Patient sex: F
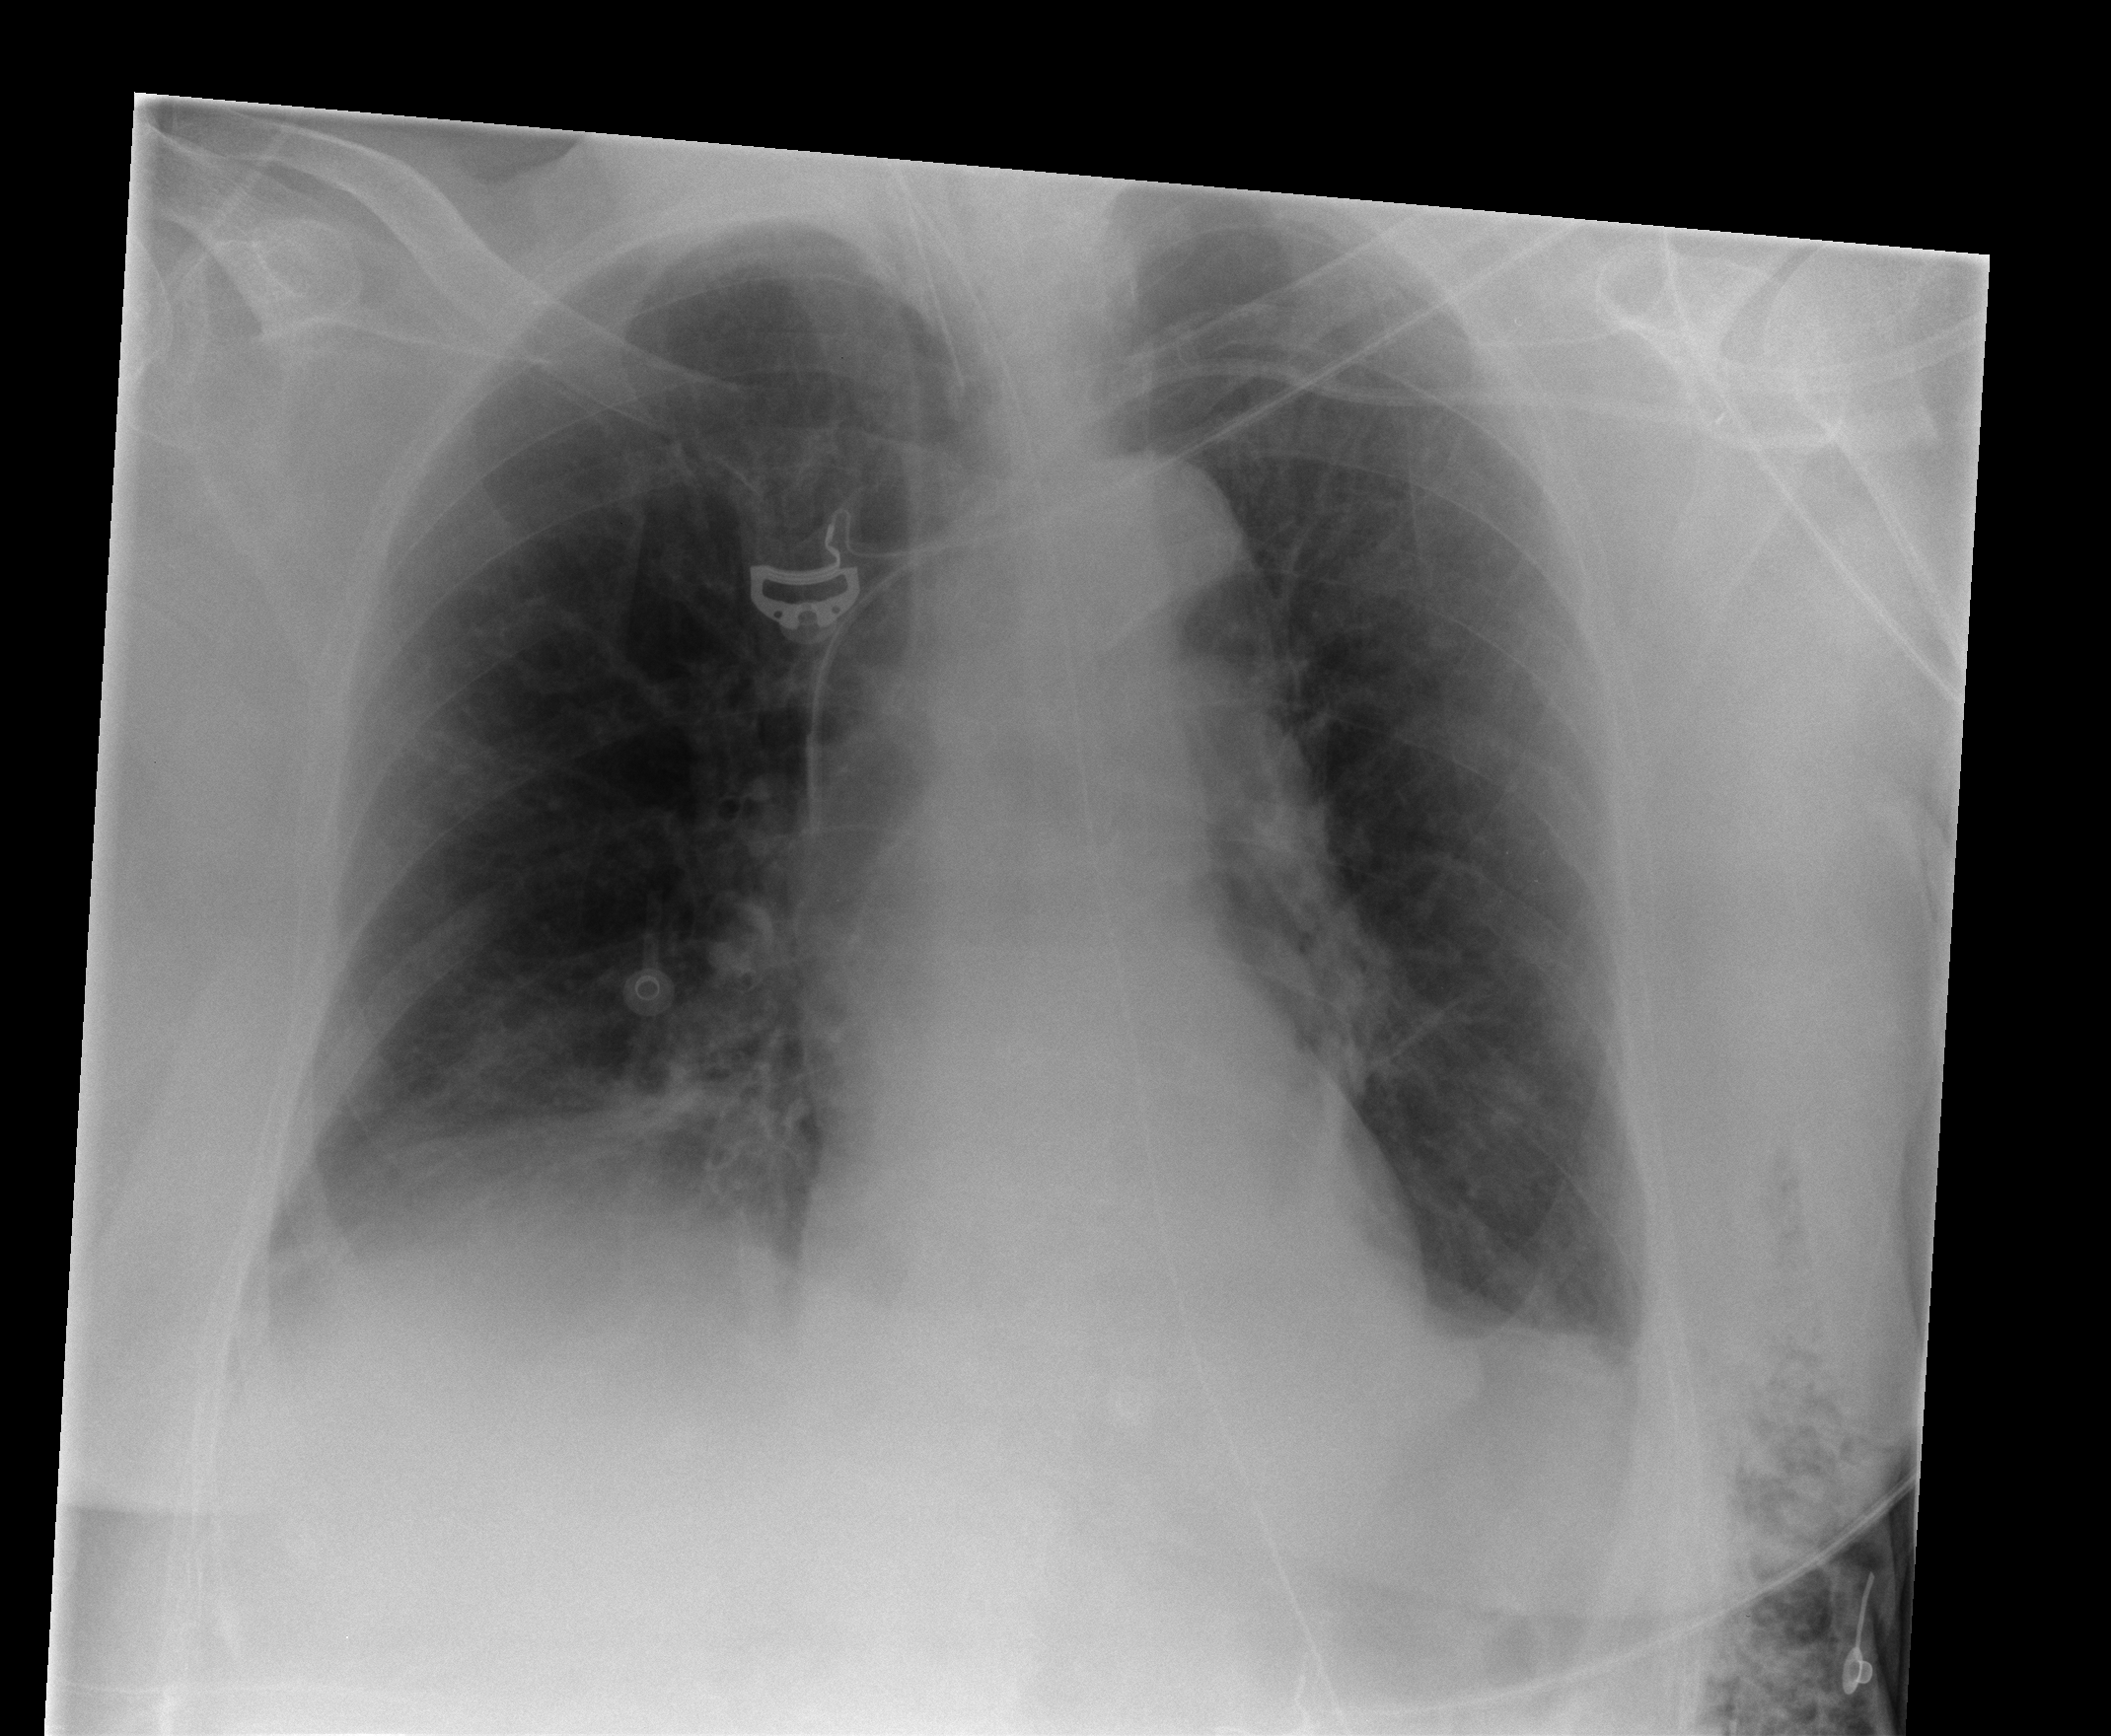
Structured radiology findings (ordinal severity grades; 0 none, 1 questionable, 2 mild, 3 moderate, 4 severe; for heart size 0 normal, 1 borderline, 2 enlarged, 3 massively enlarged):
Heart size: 0
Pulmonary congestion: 0
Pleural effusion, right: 2
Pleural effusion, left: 2
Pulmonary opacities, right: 0
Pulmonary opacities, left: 0
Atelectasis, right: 2
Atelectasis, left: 2